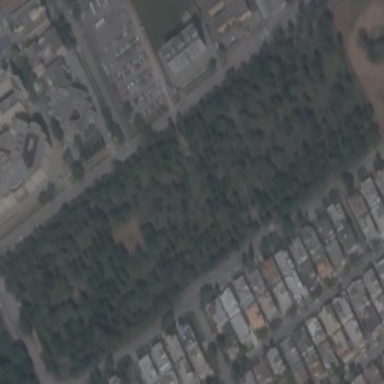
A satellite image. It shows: Park.